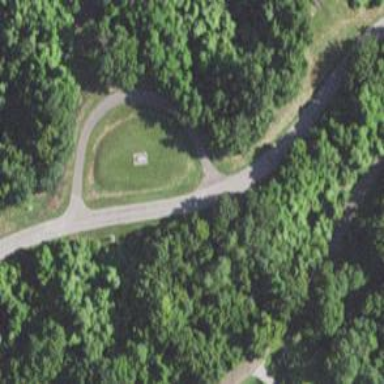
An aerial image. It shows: Historic memorial.